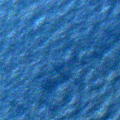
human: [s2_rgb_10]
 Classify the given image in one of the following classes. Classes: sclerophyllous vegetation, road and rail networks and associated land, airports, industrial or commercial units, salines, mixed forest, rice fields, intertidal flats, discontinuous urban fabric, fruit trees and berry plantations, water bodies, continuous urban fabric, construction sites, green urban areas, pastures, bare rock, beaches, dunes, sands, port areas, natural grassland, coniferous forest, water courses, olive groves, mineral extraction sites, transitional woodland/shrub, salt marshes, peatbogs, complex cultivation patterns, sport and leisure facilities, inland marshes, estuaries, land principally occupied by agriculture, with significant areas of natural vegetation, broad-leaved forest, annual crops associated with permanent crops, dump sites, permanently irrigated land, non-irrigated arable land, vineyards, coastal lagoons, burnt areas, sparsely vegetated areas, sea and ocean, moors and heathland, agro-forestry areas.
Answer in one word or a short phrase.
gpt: sea and ocean